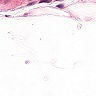
Metastatic tissue present: no